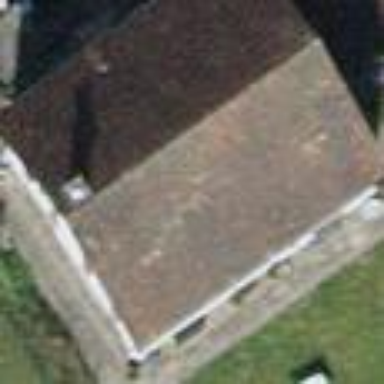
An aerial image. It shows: Detached building with gabled tile roof.